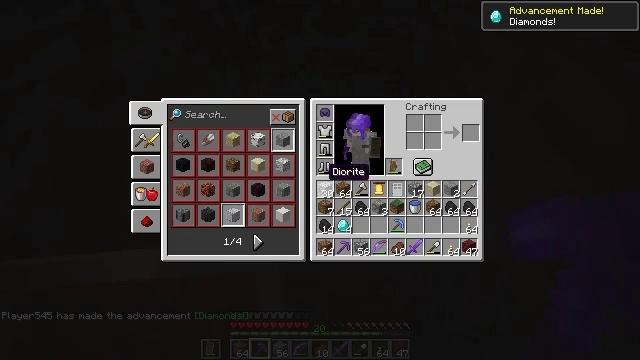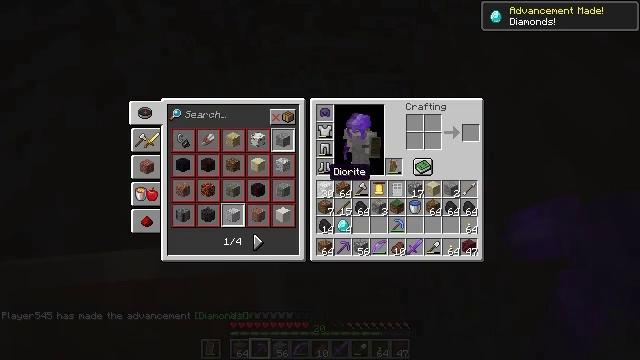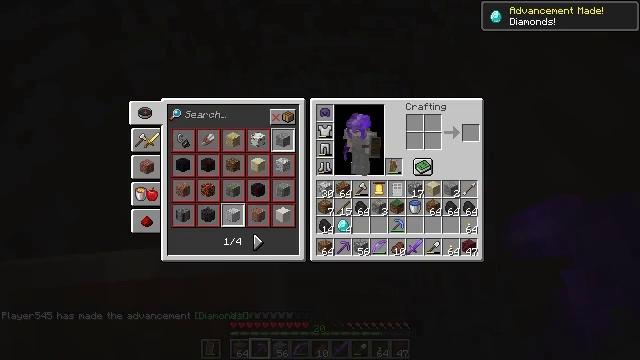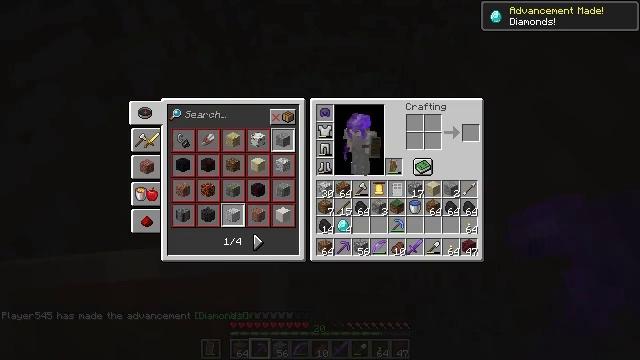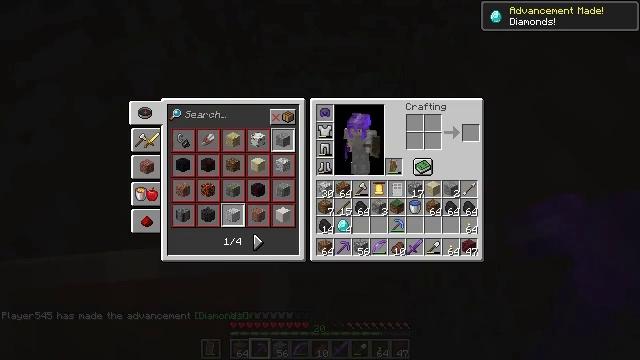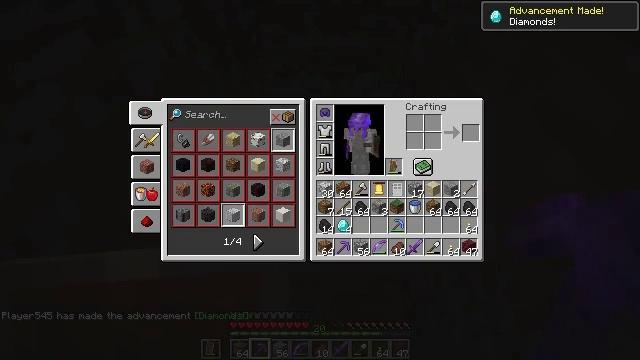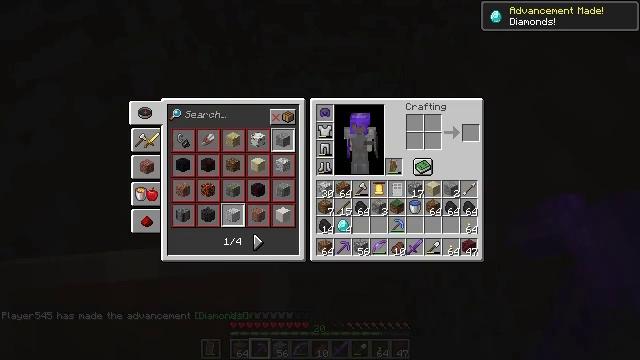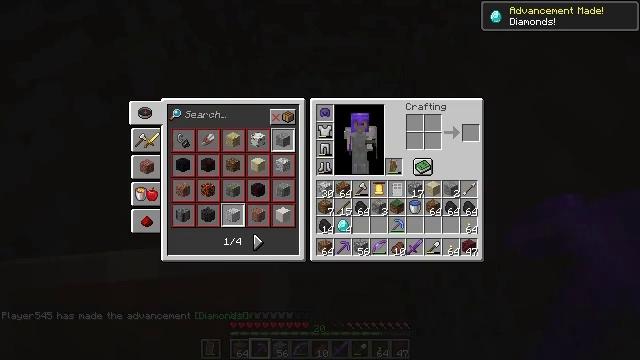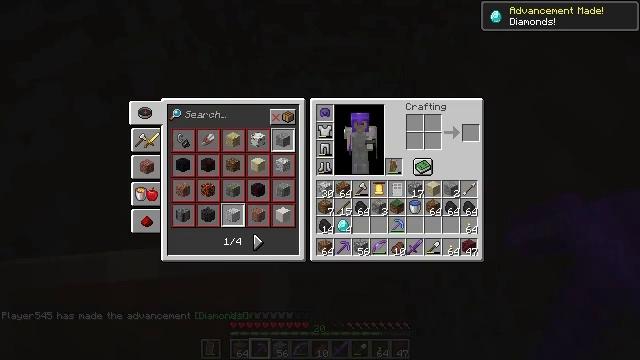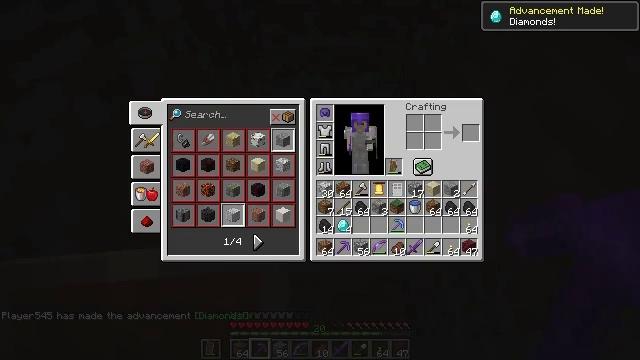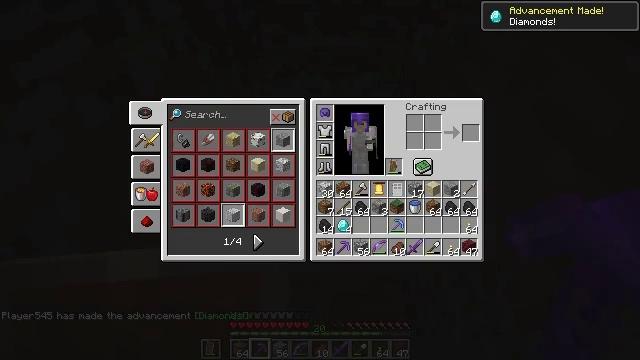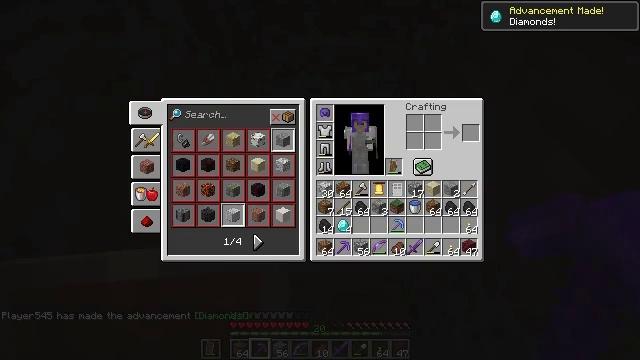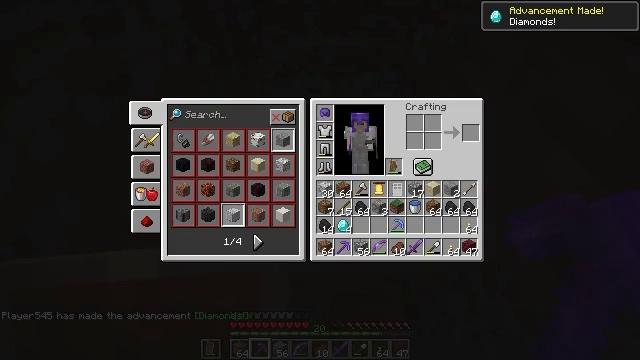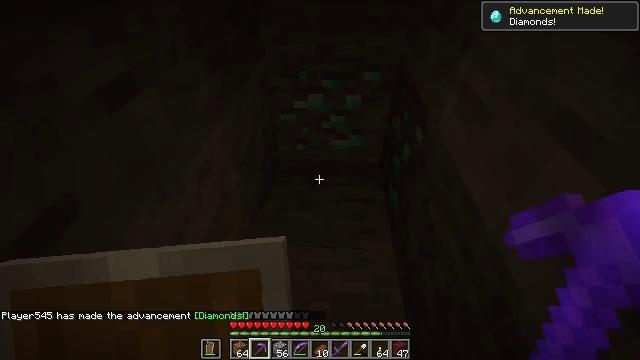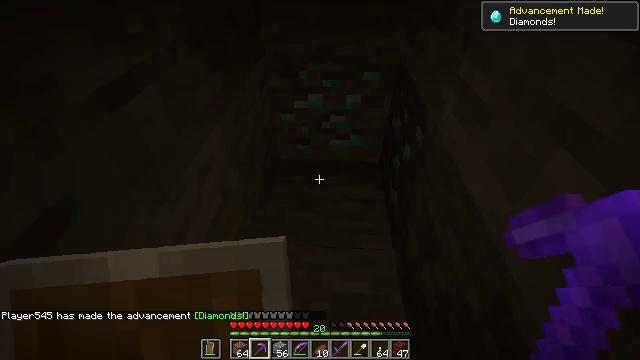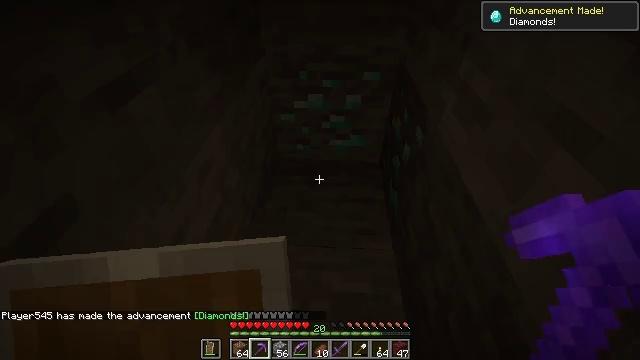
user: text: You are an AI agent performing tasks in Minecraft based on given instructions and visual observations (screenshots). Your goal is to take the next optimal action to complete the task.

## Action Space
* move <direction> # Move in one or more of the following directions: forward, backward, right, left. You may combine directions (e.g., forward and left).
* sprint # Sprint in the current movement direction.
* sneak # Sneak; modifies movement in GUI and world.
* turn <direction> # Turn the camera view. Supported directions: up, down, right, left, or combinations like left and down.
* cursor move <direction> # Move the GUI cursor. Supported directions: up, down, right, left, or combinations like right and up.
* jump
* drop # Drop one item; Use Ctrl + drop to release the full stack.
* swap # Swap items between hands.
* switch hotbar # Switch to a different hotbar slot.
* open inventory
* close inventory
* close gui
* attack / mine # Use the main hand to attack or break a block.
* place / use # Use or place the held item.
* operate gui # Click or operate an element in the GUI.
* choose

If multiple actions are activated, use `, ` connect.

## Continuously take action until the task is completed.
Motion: motion action
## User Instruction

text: Find and mine the diamond ore.
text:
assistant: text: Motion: no_op
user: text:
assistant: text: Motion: no_op
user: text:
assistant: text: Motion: turn right and up
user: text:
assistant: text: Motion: turn right and up
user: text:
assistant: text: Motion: turn right and up
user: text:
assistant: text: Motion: turn right and up
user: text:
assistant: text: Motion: no_op
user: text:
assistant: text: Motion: no_op
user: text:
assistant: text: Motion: no_op
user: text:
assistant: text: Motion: no_op
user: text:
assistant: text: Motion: no_op
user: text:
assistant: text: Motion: no_op
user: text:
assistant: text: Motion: close inventory
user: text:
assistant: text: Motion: close inventory
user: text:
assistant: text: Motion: close inventory
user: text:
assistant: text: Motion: no_op
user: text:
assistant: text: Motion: no_op
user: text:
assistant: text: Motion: no_op
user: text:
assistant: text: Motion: no_op
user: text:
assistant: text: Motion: no_op
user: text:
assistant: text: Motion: turn up
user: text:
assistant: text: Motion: turn up
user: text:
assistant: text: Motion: turn up
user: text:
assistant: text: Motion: turn up
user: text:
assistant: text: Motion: no_op
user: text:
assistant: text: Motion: attack / mine
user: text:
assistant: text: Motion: attack / mine
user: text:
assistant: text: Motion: attack / mine
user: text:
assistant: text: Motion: attack / mine
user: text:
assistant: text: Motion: attack / mine